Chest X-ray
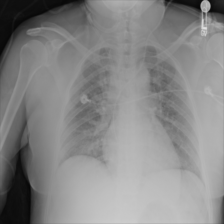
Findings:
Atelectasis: negative
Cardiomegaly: negative
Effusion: negative
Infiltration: negative
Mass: negative
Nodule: negative
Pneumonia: negative
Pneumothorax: negative
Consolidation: negative
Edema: negative
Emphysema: negative
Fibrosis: negative
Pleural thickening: negative
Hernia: negative